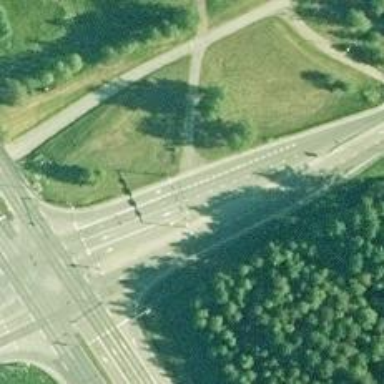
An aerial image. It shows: Secondary road with asphalt surface.